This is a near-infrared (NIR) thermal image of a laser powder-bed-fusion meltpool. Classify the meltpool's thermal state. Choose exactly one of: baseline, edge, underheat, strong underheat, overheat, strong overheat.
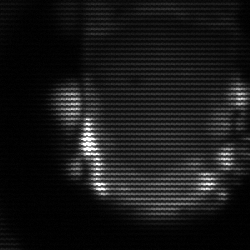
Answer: baseline